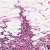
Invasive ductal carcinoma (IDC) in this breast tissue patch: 1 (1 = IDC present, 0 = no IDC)